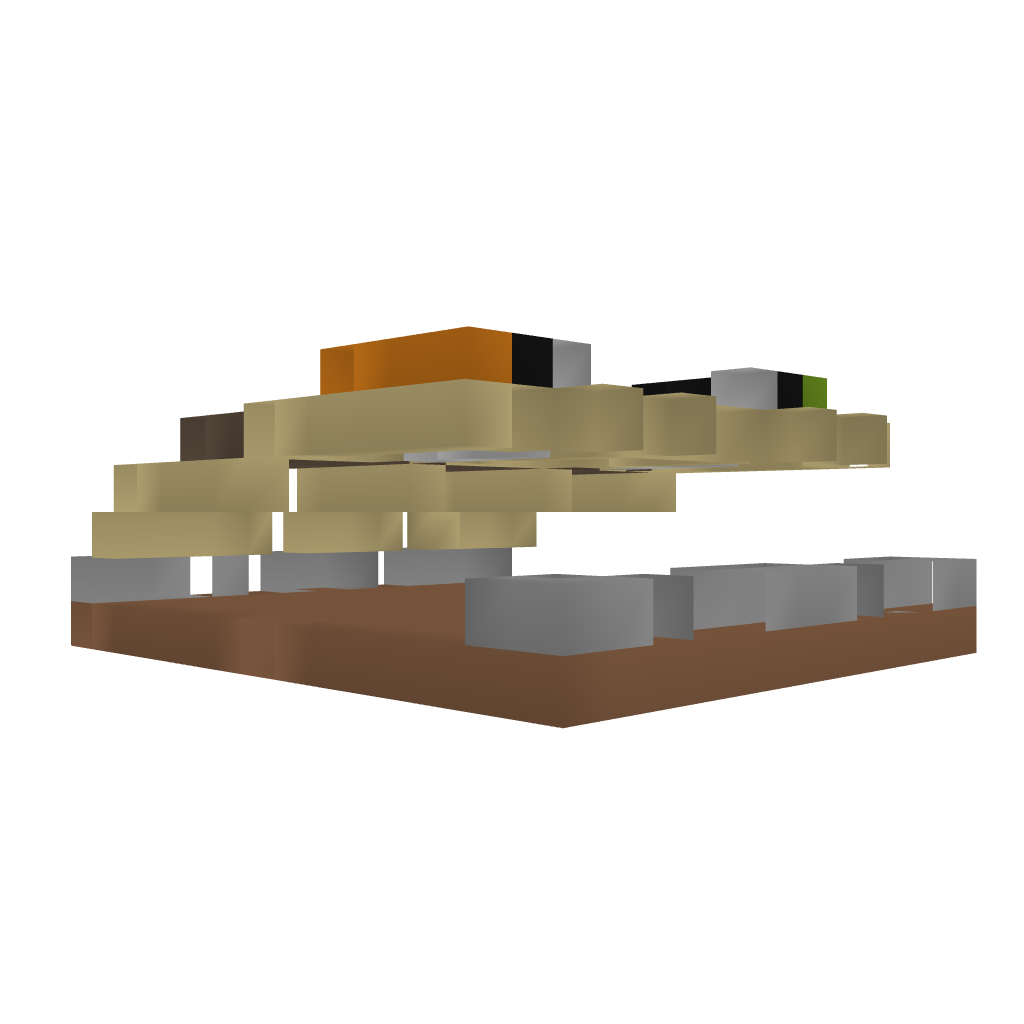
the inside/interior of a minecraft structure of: small elevated farm